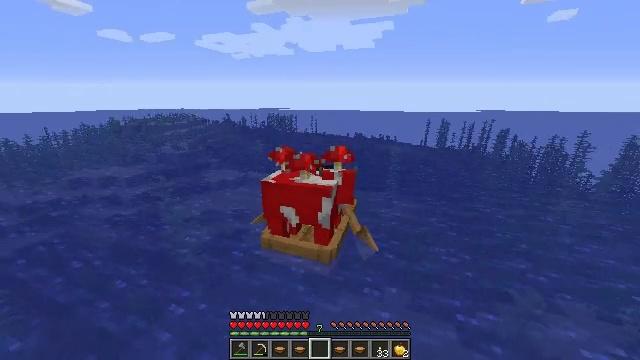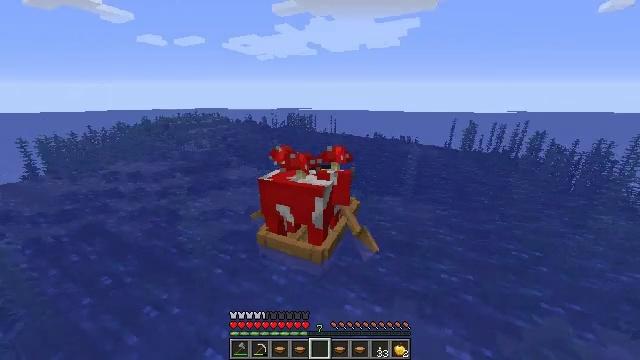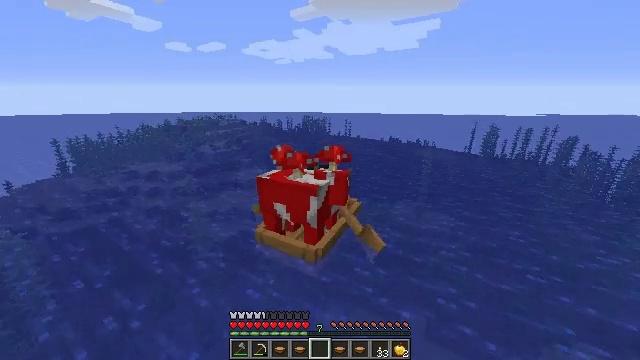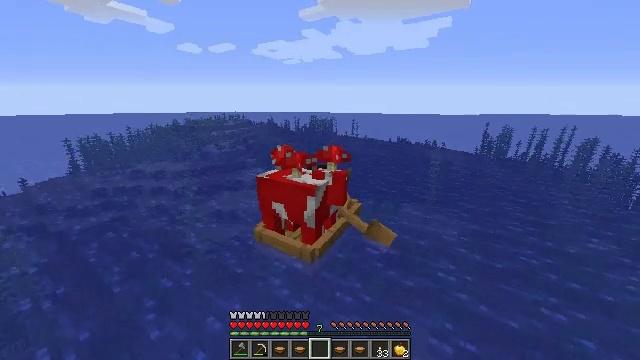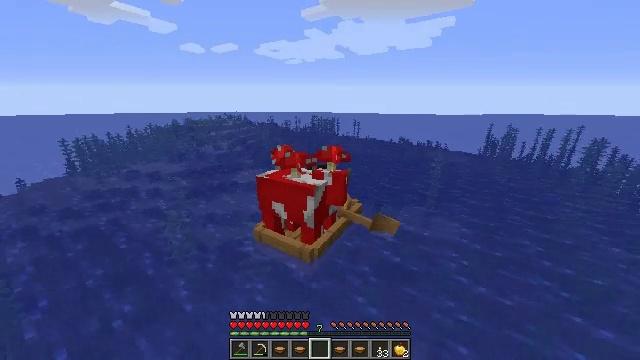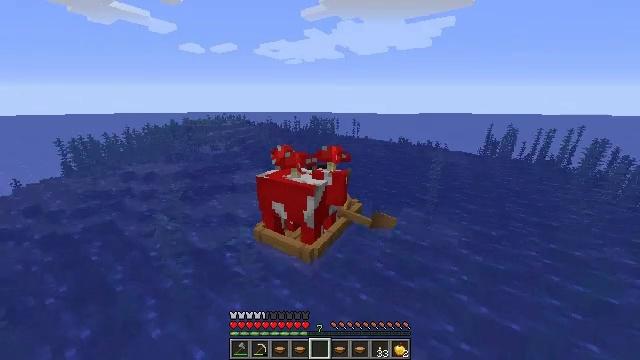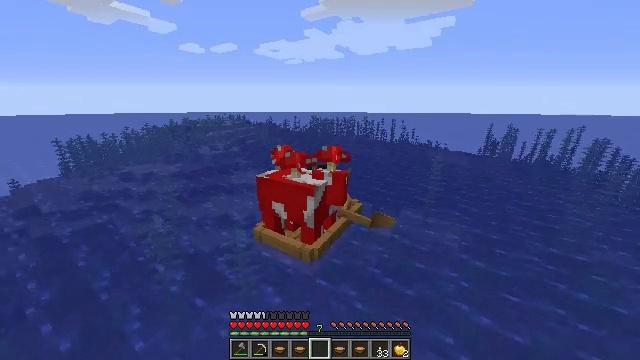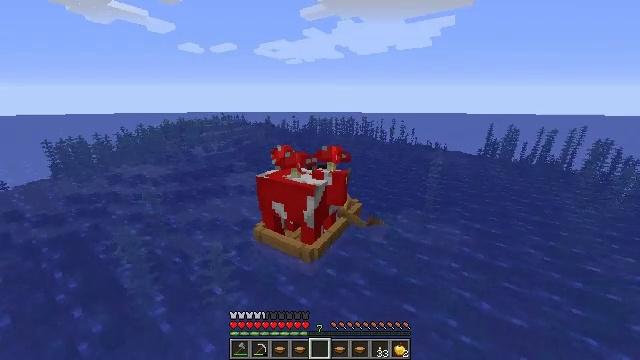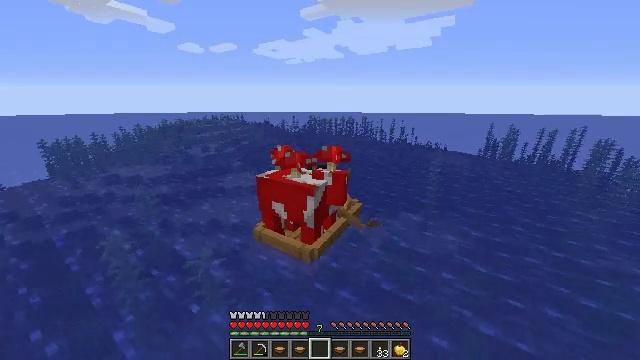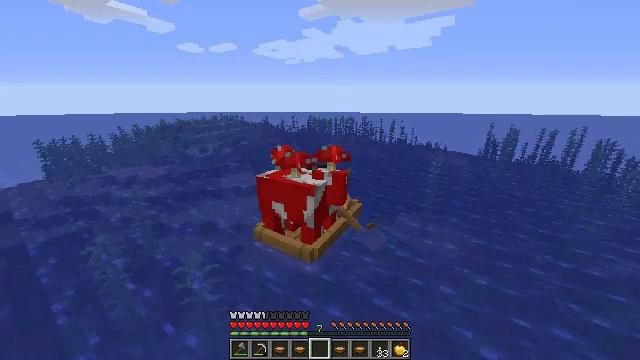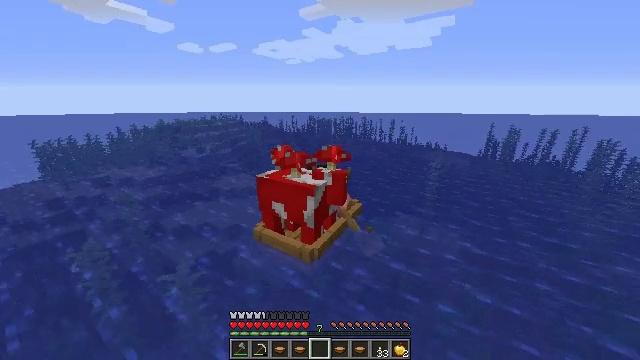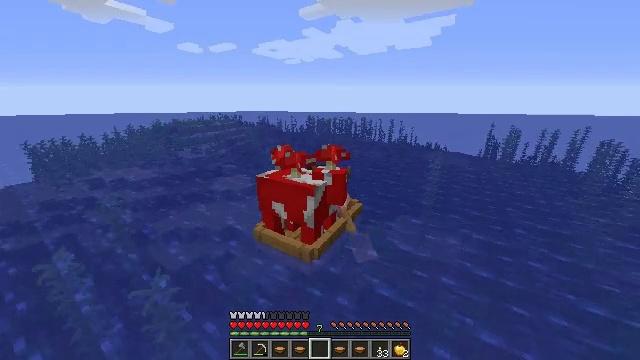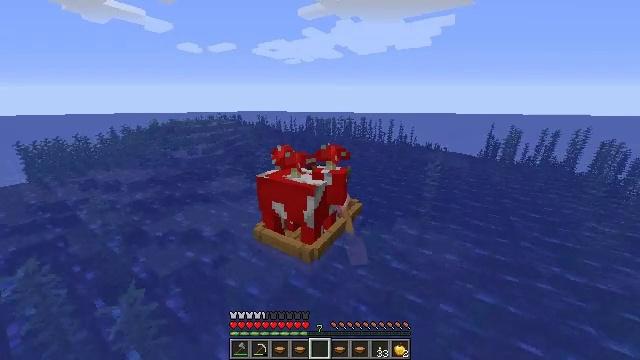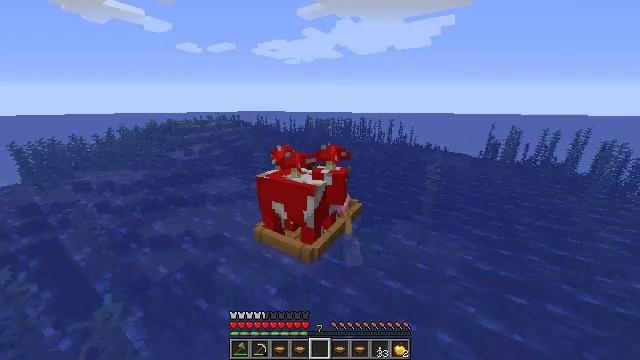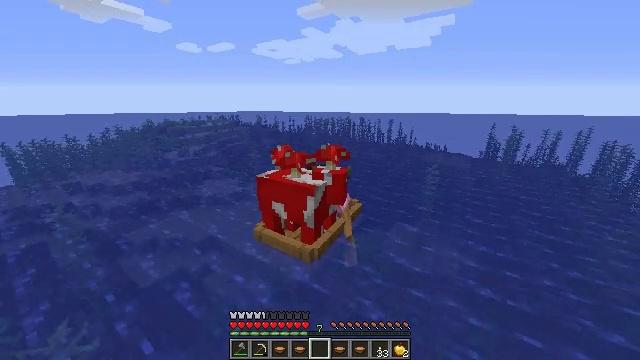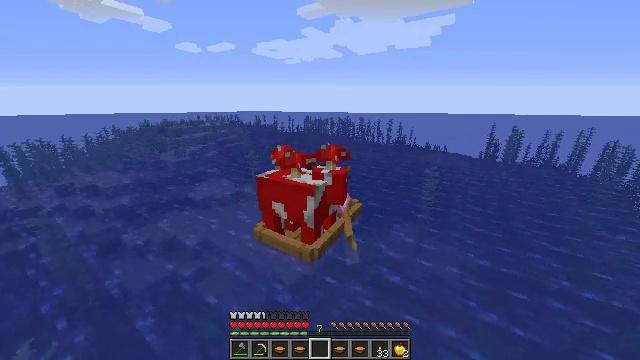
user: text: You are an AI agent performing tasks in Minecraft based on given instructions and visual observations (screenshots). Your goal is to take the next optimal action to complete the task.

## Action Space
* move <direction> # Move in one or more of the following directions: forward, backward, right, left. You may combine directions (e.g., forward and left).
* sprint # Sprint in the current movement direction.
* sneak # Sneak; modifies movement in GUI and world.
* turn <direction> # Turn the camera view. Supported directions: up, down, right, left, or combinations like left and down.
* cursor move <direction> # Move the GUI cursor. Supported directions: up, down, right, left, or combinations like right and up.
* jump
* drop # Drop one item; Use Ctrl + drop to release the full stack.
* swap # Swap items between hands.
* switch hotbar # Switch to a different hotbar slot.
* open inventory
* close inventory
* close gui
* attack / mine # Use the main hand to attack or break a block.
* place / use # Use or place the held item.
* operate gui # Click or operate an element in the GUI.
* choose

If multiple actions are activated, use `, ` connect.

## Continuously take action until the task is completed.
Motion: motion action
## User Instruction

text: Remove a mushroom stew from the inventory.
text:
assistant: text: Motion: move forward, sprint, turn left
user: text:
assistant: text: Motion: move forward, sprint, turn left
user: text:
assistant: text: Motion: move forward, sprint, turn left
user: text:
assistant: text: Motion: move forward, sprint
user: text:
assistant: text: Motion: move forward, sprint
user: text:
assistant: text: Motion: move forward, sprint
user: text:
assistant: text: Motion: move forward, sprint
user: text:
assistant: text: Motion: move forward, sprint
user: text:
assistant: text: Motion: move forward, sprint
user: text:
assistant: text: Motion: move forward, sprint
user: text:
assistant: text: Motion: move forward, sprint
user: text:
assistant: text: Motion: move forward, sprint
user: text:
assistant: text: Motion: move forward, sprint
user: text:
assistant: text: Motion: move forward, sprint
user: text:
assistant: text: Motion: move forward, sprint
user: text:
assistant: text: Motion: move forward, sprint
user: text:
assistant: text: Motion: move forward, sprint
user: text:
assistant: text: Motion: move forward, sprint
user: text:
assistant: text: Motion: move forward, sprint
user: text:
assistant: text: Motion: move forward, sprint
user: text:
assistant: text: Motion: move forward, sprint
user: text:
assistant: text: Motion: move forward, sprint
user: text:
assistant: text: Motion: move forward, sprint
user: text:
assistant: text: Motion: move forward, sprint
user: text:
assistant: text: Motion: move forward, sprint
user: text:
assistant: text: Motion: move forward, sprint
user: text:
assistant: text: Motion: move forward, sprint
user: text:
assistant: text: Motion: move forward, sprint
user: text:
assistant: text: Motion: move forward, sprint
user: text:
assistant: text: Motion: move forward, sprint, turn left and down